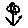
Label: flower